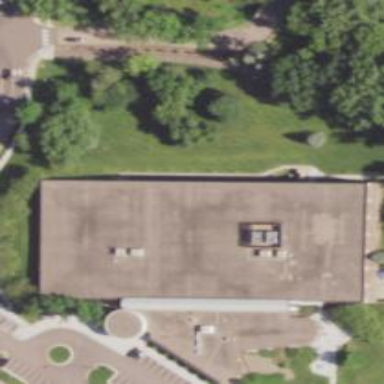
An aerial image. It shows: Office building.